Question: I wrote the following code in order to make an (data I write to stdout moves from my PC to server and back to my PC). In the code in the socket. So when I pressed + which caused client.cpp to send a FIN to server.cpp, the
But what i found was that after + was pressed and even the which it should have if the other side doesn't send FIN before the time mentioned in l_linger expires (.) The server side didn't send a FIN unless I pressed + on its terminal. The tcpdump until I pressed + on the server's terminal is shown in the screenshot:

The highlighted lines above are client's FIN.
'''
int main()
{
int clifd;
clifd=socket(AF_INET,SOCK_STREAM, IPPROTO_TCP);
sockaddr_in serv;
bzero(&serv, sizeof(serv));
serv.sin_family=AF_INET;
serv.sin_port=htons(3345);
inet_aton("127.0.0.1", &(serv.sin_addr));
linger lin;
unsigned int y=sizeof(lin);
lin.l_onoff=1;
lin.l_linger=10;
setsockopt(clifd,SOL_SOCKET, SO_LINGER,(void*)(&lin), y);
connect(clifd, (sockaddr*)(&serv), sizeof(serv));
int n,m;
char data[100];
char recvd[100];
for(;;)
{
fgets(data, 100,stdin );
n=strlen(data);
cout<<"You have written "<<n<<endl;
if(n>0)
{
while(n>0)
{
m=write(clifd,data,n);
n=n-m;
}
}
n=read(clifd, recvd, 100);
cout<<"Server echoed back "<<n<<endl;
if(n>0)
{
while(n>0)
{
m=fputs(data,stdout);
cout<<"m is"<<m<<endl;
fflush(stdout);
n=n-m;
}
//cout<<data<<endl;
}
}
int z=close(clifd);
if(z==-1)
cout<<"close returned -1 "<<endl; ***//this doesn't get printed***
}
'''
'''
void reflect(int x)
{
int n;
int m;
char data[100];
cout<<"Entered reflect function"<<endl;
for(;;)
{
n=read(x,data, 100);
cout<<"Client sent "<<n<<endl;
if(n>0)
{
while(n>0)
{
m=write(x,data,n);
n=n-m;
}
cout<<"Successfully echoed back to client"<<endl;
}
}//end of for loop
}
int main()
{
sockaddr_in serv;
bzero(&serv, sizeof(serv));
serv.sin_family=AF_INET;
serv.sin_port=htons(3345);
inet_aton("127.0.0.1", &(serv.sin_addr));
int servfd=socket(AF_INET, SOCK_STREAM, IPPROTO_TCP);
int x;
x=bind(servfd, (sockaddr*)(&serv), sizeof(serv));
cout<<"Bind returned"<<x<<endl; //this displays x as 0
listen(servfd, 5);
sockaddr cli;
int connfd;
pid_t id=-1;
socklen_t siz=sizeof(cli);
for(;;)
{
if((connfd=accept(servfd, &cli, &siz))>=0)
id=fork();
if(id==0)
reflect(connfd);
else
continue;
}
}
'''
Why is client's close() not waiting?
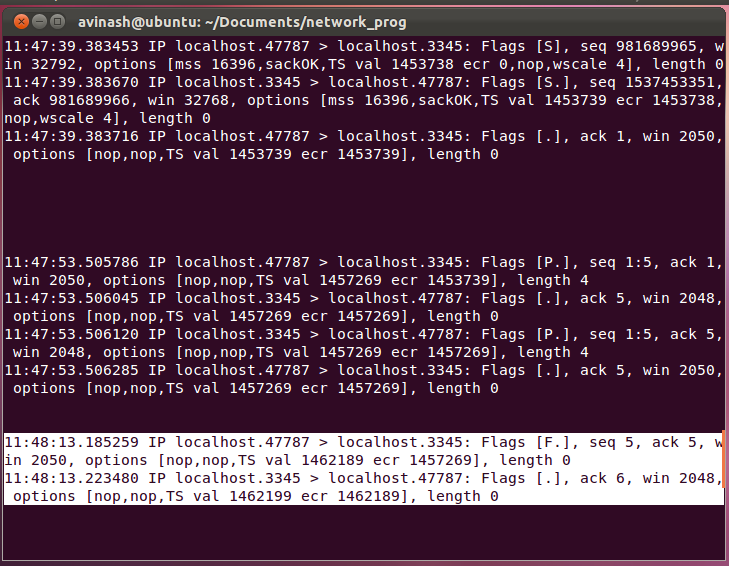
Answer: > So, the client.cpp 's close() should wait for 10s for server.cpp 's socket to send back a FIN.
That's not correct. It should wait for all the outgoing data and the outgoing FIN to be sent, or for the timer to expire. There is no statement anywhere that entitles you to expect it to wait for an incoming FIN.